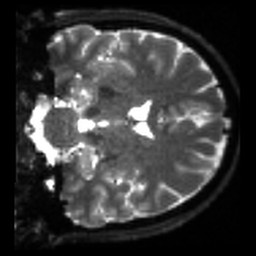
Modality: sbref
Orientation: coronal
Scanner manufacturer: siemens
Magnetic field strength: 3 T
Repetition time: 4 s
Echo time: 0.0594 s